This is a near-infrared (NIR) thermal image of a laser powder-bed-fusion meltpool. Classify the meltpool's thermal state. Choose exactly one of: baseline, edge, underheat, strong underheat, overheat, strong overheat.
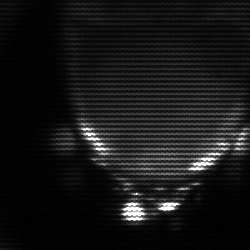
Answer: edge